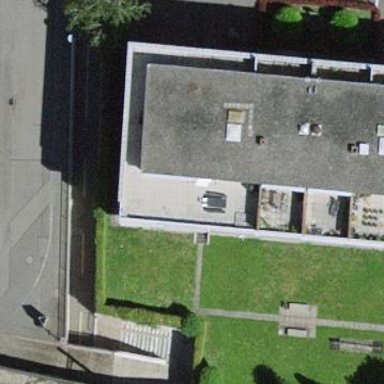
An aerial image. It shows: View of apartment building.